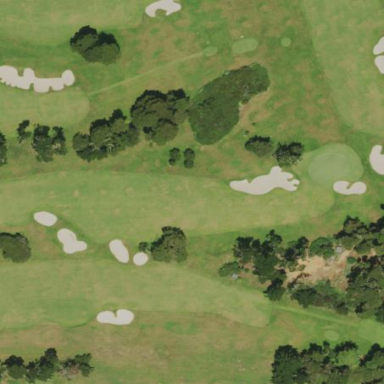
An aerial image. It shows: Well-maintained grassy area designated as golf fairway.